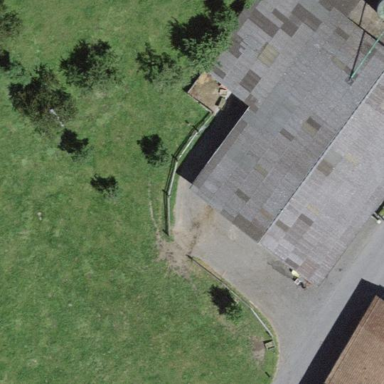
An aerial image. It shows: Barn.